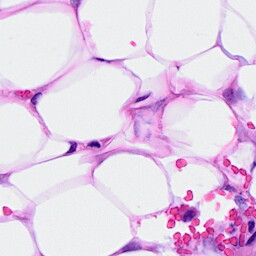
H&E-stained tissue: Breast